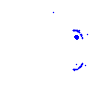
Particle: electron